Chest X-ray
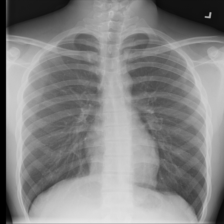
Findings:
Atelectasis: negative
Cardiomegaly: negative
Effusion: negative
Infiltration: negative
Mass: negative
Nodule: negative
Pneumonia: negative
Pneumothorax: negative
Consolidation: negative
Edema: negative
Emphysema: negative
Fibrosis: negative
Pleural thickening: negative
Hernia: negative